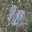
Label: 6